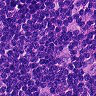
Metastatic tissue present: no